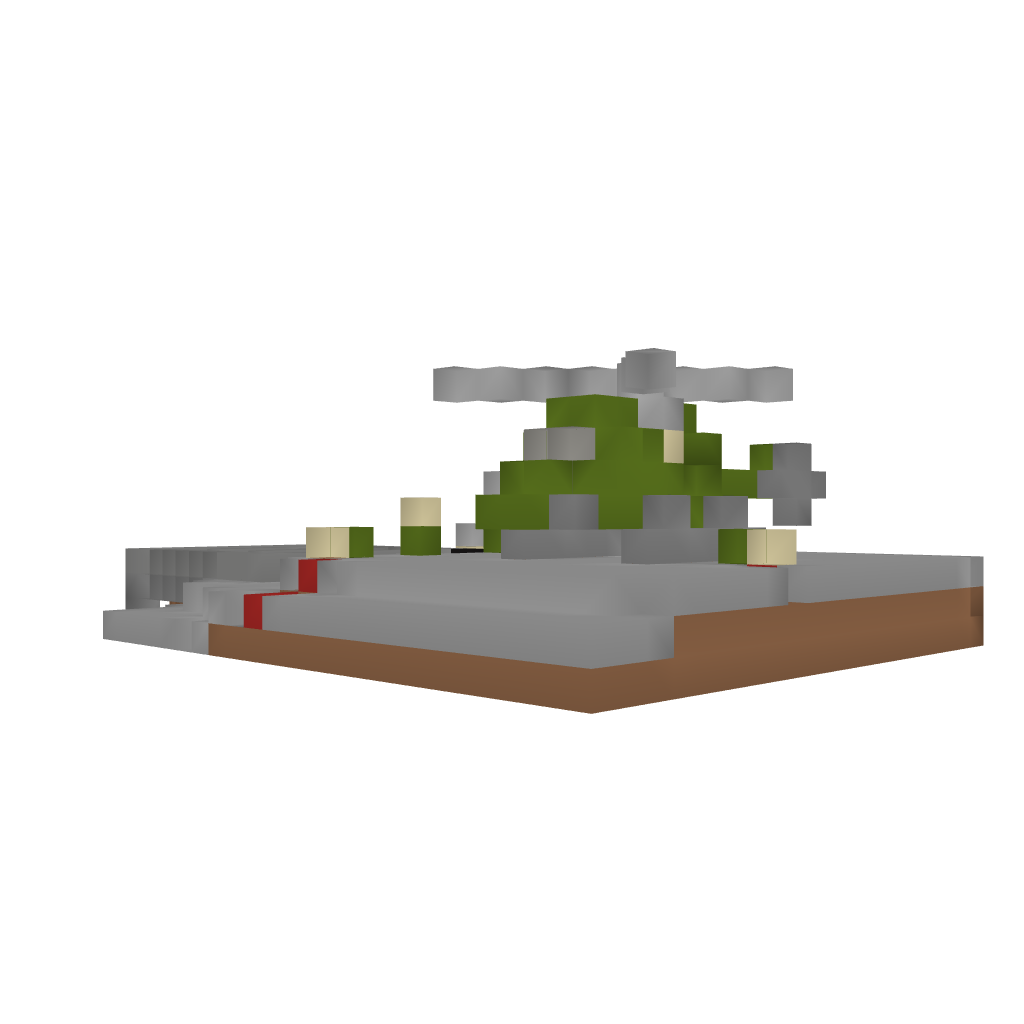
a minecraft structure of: Chopper Scene